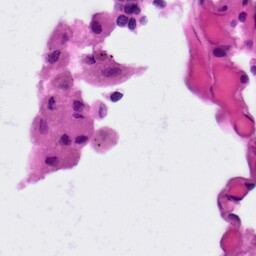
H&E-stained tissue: Lung